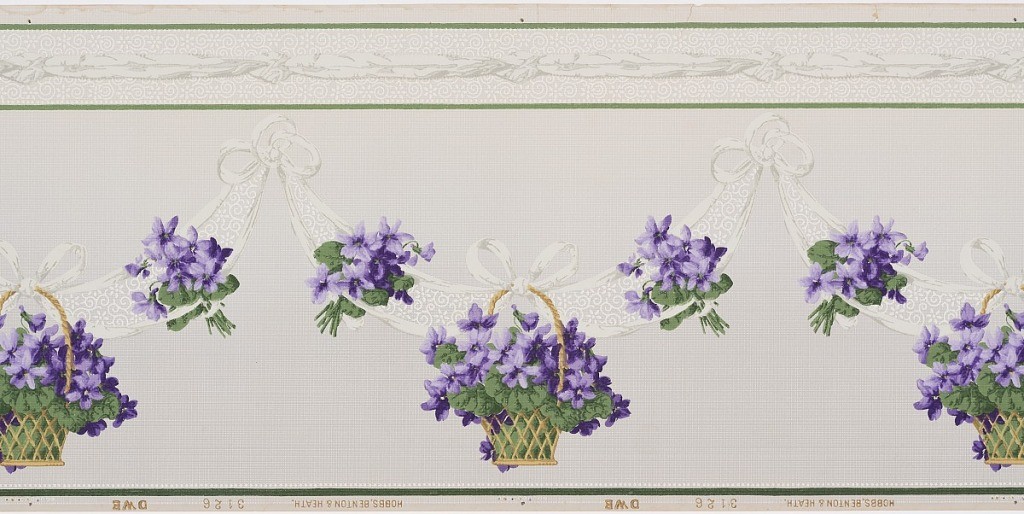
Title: Frieze
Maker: Hobbs, Benton & Heath, Hoboken, New Jersey
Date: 1905–1915
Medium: Machine-printed paper
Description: A repeating design of swags of grey ribbons with a floral design in white from which baskets of violets are hung with complementary bouquets of violets entwined in the ribbons. Printed on a grey ground with a white grid design below a grey ribbon between two bands of green, complementing the band below the sequence.